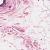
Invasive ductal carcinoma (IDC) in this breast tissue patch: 0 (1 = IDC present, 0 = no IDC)